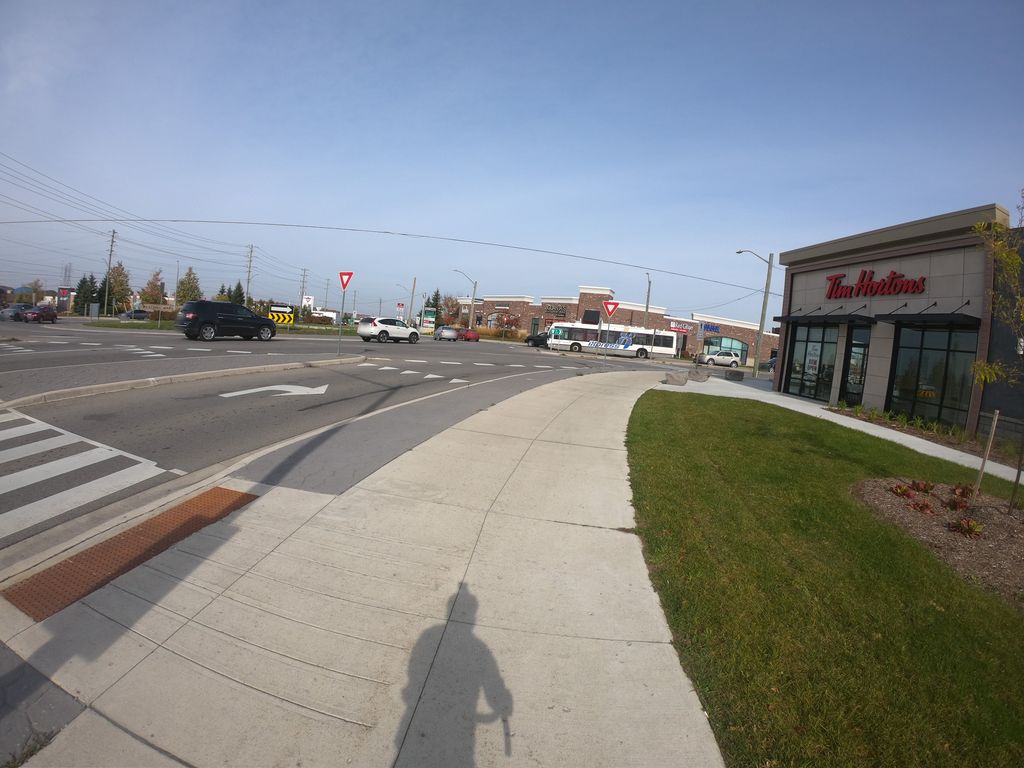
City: kitchener-waterloo